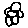
Label: flower